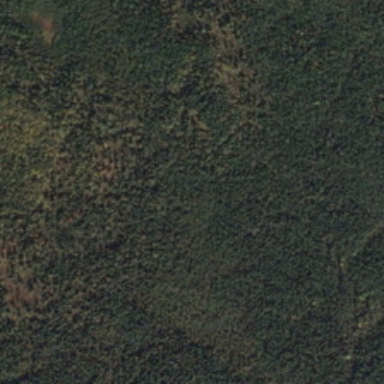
The trees in this forest in the forest is laigh and dense .